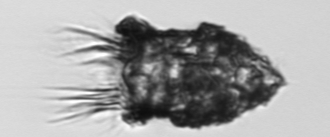
Label: Tintinnopsis